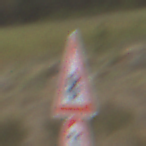
Verkehrszeichen: SchneeOderEisglaette
Zusatzzeichen unten: Geschwindigkeit20
Umgebung: Outdoor, Nature
Tageszeit: Midday
Wetter: Overcast
Licht: Natural
Jahreszeit: NotSpecified
Kontrast: LowContrast